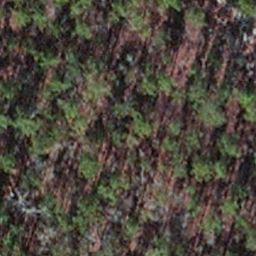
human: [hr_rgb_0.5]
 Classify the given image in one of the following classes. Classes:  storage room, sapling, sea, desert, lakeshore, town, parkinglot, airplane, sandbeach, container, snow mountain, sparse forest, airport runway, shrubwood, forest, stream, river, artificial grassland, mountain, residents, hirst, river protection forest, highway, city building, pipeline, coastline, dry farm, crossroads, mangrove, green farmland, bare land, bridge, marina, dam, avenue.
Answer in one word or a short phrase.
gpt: sapling